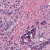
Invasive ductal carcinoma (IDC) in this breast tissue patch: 1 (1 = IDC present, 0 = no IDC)